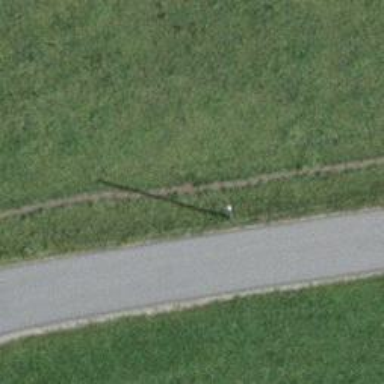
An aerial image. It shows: Utility pole in the area.